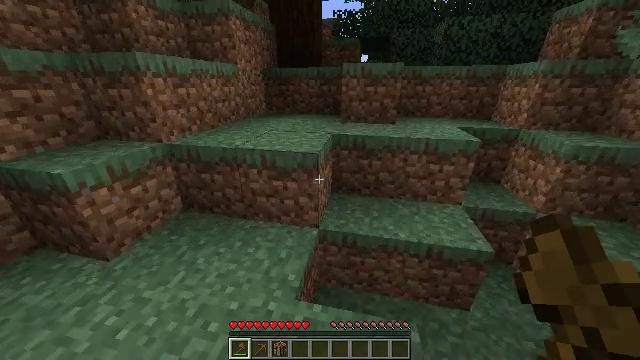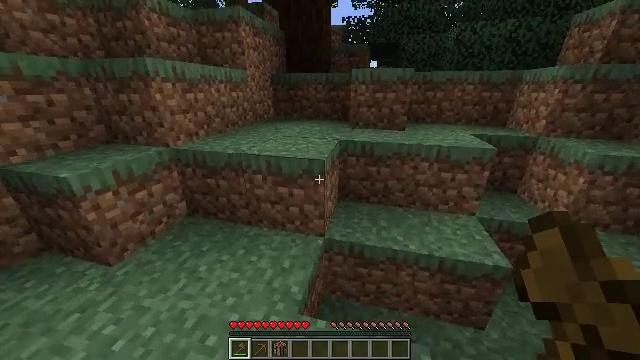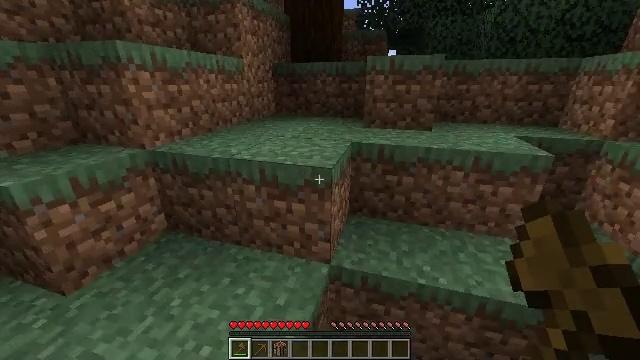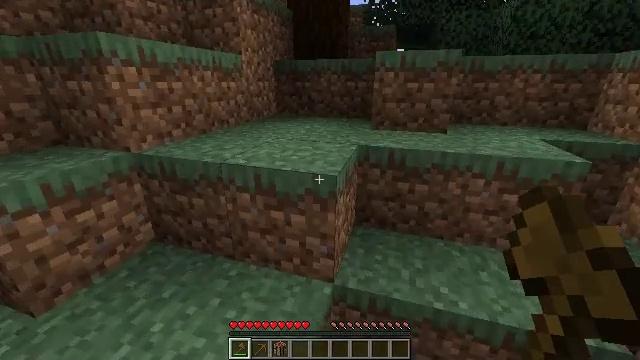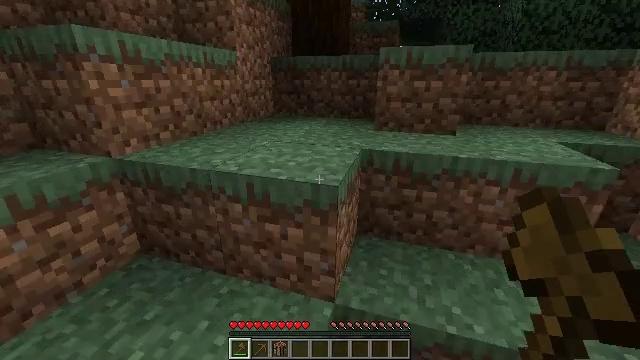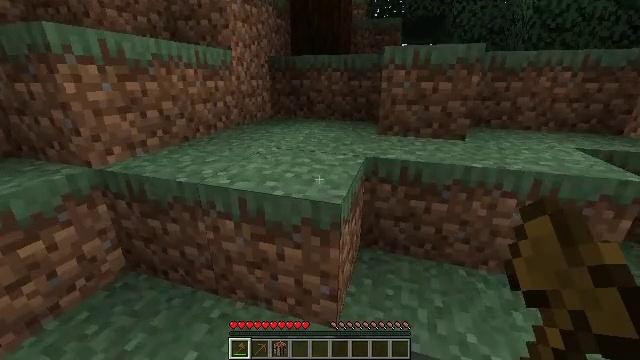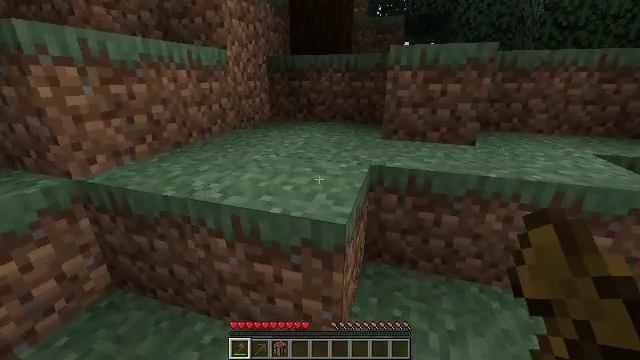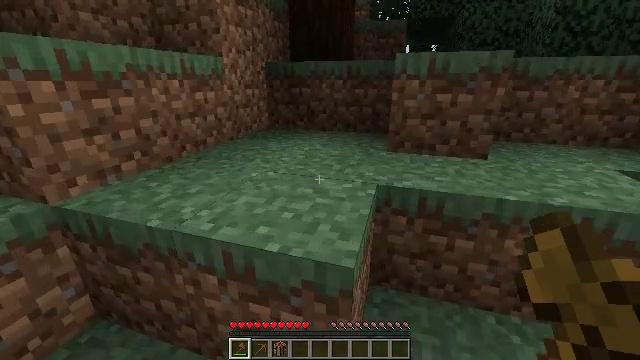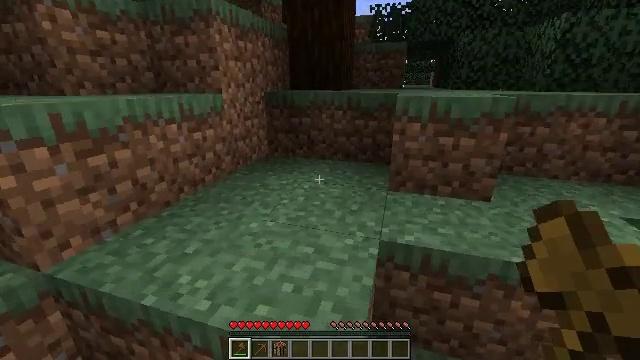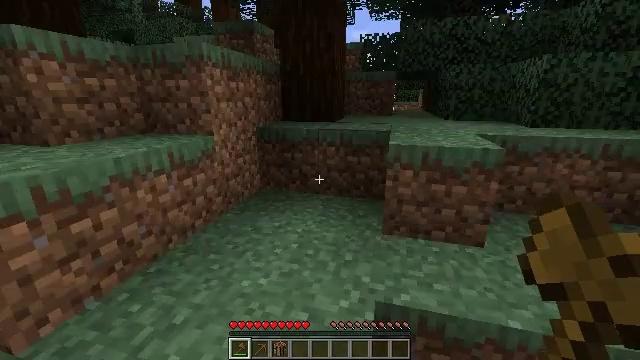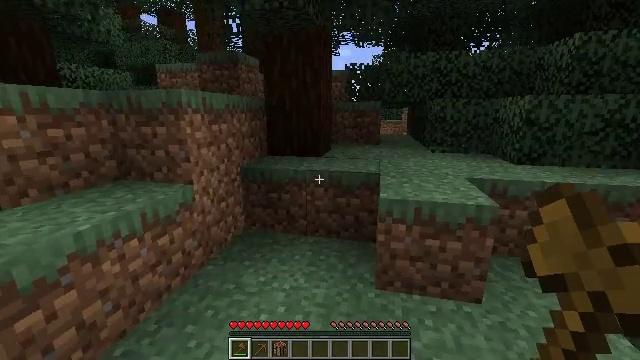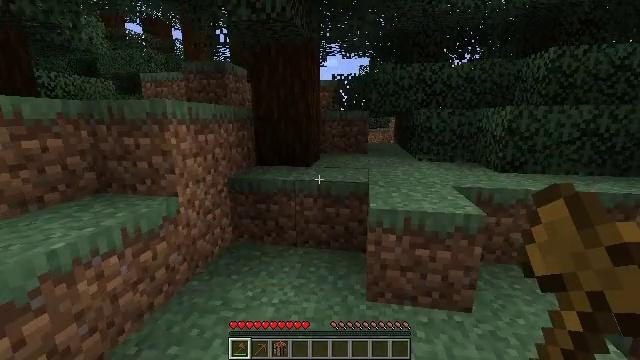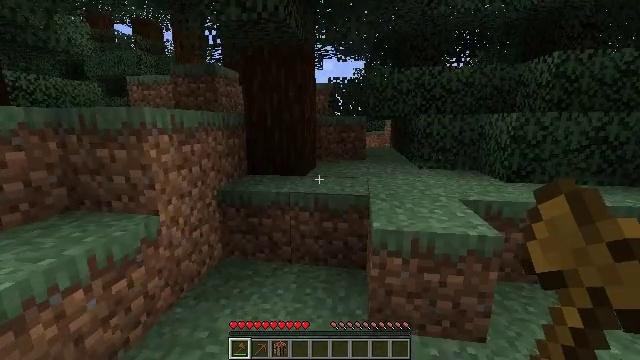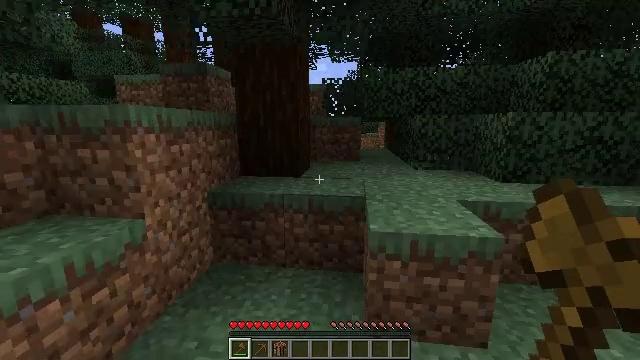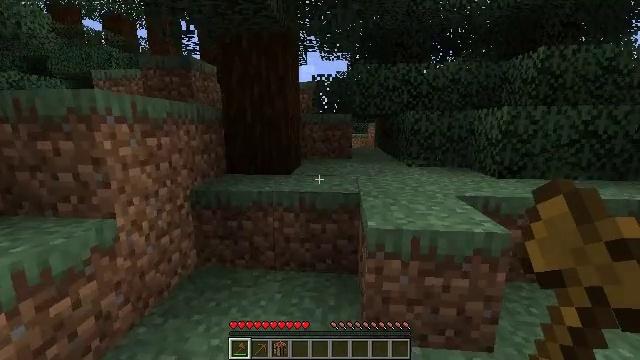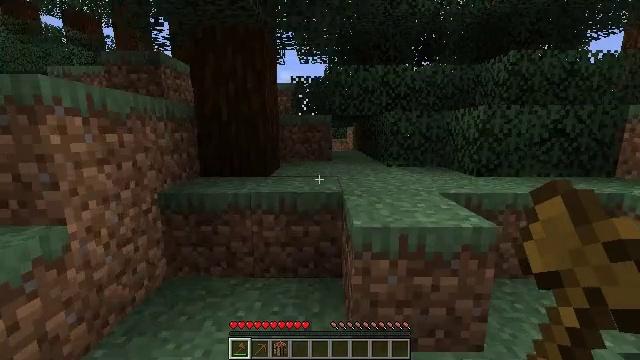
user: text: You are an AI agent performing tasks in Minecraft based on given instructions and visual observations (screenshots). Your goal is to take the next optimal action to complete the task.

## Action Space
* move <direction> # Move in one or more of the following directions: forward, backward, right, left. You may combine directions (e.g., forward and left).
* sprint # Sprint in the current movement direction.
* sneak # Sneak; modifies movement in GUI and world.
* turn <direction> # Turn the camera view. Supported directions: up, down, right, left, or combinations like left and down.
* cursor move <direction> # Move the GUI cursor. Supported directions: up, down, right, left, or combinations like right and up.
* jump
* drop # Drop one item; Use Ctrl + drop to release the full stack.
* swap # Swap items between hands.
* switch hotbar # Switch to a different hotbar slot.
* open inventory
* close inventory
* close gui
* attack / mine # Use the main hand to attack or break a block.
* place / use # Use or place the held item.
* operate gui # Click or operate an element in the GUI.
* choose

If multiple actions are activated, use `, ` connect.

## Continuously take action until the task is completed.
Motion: motion action
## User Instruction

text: Hunt animals.
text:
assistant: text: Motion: move forward, turn left and up
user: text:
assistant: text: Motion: move forward, turn left
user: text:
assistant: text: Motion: move forward, turn left
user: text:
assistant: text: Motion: move forward
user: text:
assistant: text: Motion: move forward
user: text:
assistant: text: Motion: move forward
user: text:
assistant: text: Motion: move forward, jump
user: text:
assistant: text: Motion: move forward, jump
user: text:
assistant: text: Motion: move forward, turn right and up, jump
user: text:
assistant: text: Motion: move forward, turn right and up, jump
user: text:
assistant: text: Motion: move forward, turn right and up
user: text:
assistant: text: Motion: move forward, turn right
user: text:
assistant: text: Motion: move forward, turn right
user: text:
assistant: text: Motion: move forward, turn right
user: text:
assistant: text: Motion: move forward, turn right and up
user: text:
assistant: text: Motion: move forward, turn right
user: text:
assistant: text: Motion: move forward, turn right, jump
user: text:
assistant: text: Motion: move forward, jump
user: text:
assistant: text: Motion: move forward, jump
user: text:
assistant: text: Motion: move forward, jump
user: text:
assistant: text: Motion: move forward, jump
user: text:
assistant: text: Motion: move forward
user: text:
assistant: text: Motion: move forward
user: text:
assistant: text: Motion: move forward, turn left and down
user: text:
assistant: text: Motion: move forward
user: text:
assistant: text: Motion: move forward
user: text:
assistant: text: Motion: move forward
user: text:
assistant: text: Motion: move forward, turn left
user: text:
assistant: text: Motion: move forward, turn left
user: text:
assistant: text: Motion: move forward, turn left